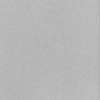
Label: dusty